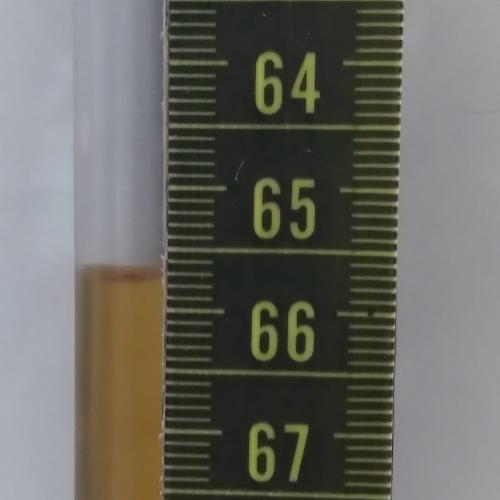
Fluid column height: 65.7 cm